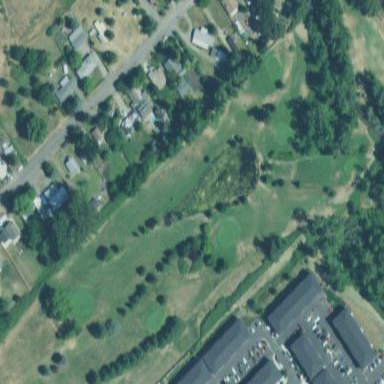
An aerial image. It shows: Golf course.